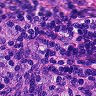
Metastatic tissue present: yes